This time-frequency spectrogram was computed from a rotor test-rig vibration snapshot; brighter regions carry more energy. Determine the machine's mechanical condition. Answer with exactly one of: normal, misalignment, unbalance, looseness.
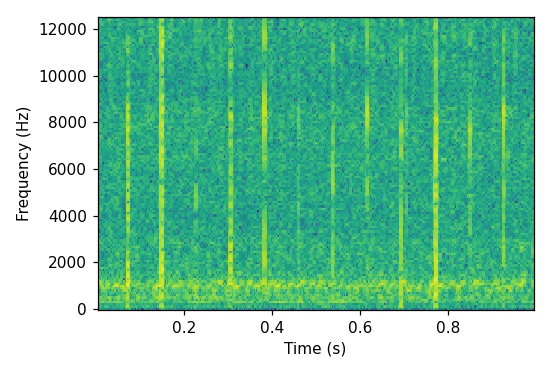
Answer: normal